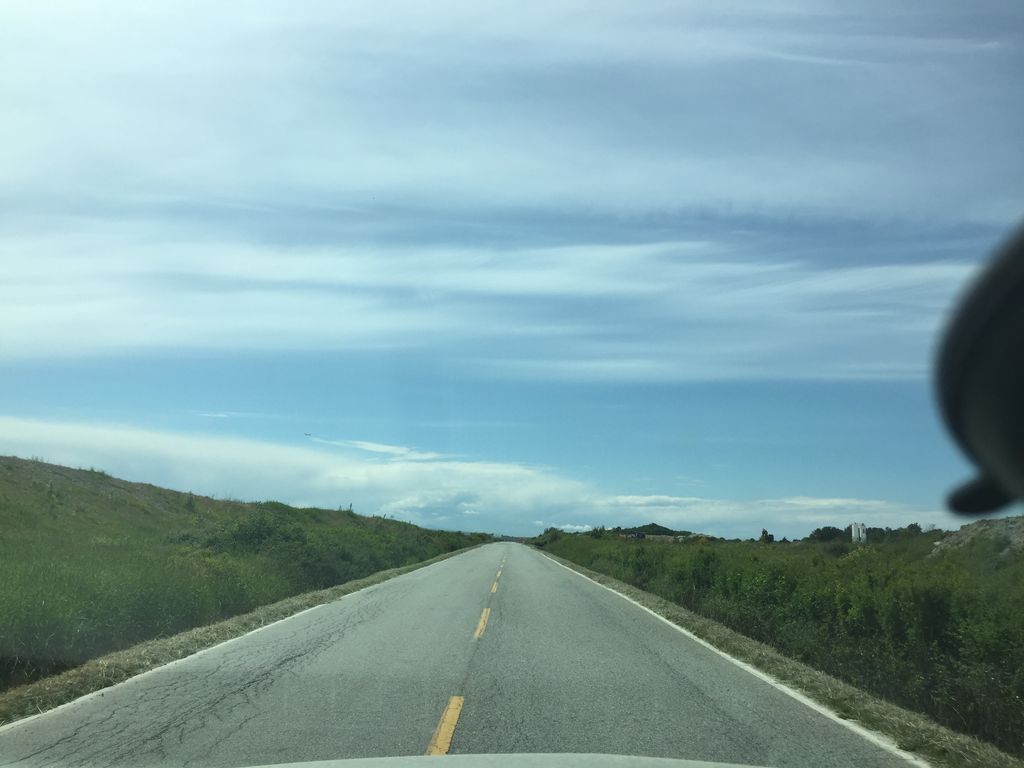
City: vancouver